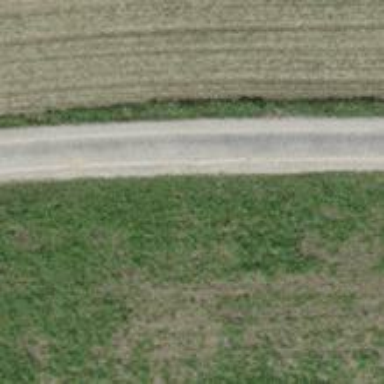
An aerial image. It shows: Track with fine gravel surface of grade2.